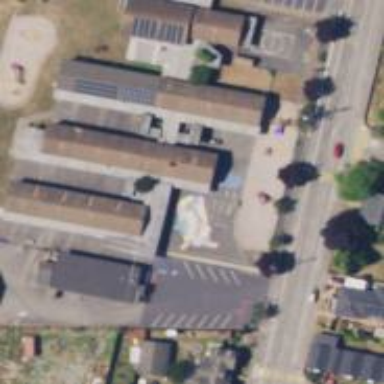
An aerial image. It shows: School.